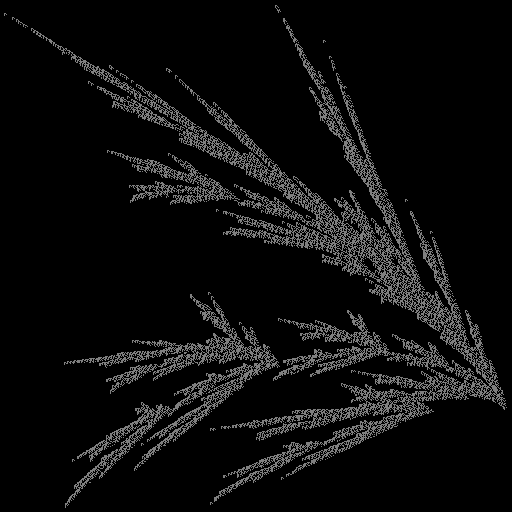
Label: filmyfern